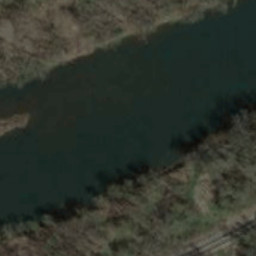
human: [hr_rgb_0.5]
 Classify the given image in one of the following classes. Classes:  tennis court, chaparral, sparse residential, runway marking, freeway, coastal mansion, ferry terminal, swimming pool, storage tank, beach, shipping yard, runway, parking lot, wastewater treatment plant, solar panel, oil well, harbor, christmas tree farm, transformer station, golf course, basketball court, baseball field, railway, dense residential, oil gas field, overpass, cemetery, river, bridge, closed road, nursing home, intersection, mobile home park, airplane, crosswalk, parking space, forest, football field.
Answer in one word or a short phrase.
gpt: river